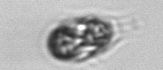
Label: Mesodinium